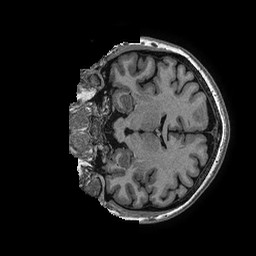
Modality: T1w
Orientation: coronal
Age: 52
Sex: female
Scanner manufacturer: ge
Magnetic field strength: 3 T
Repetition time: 0.006952 s
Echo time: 0.00292 s